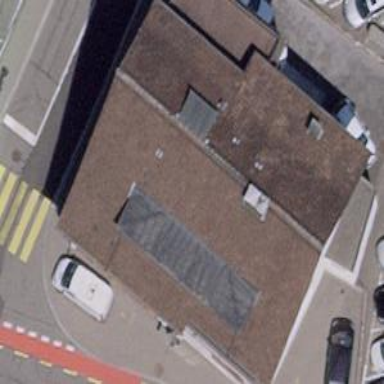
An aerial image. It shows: Restaurant.